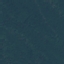
Land use / land cover: Forest